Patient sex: M
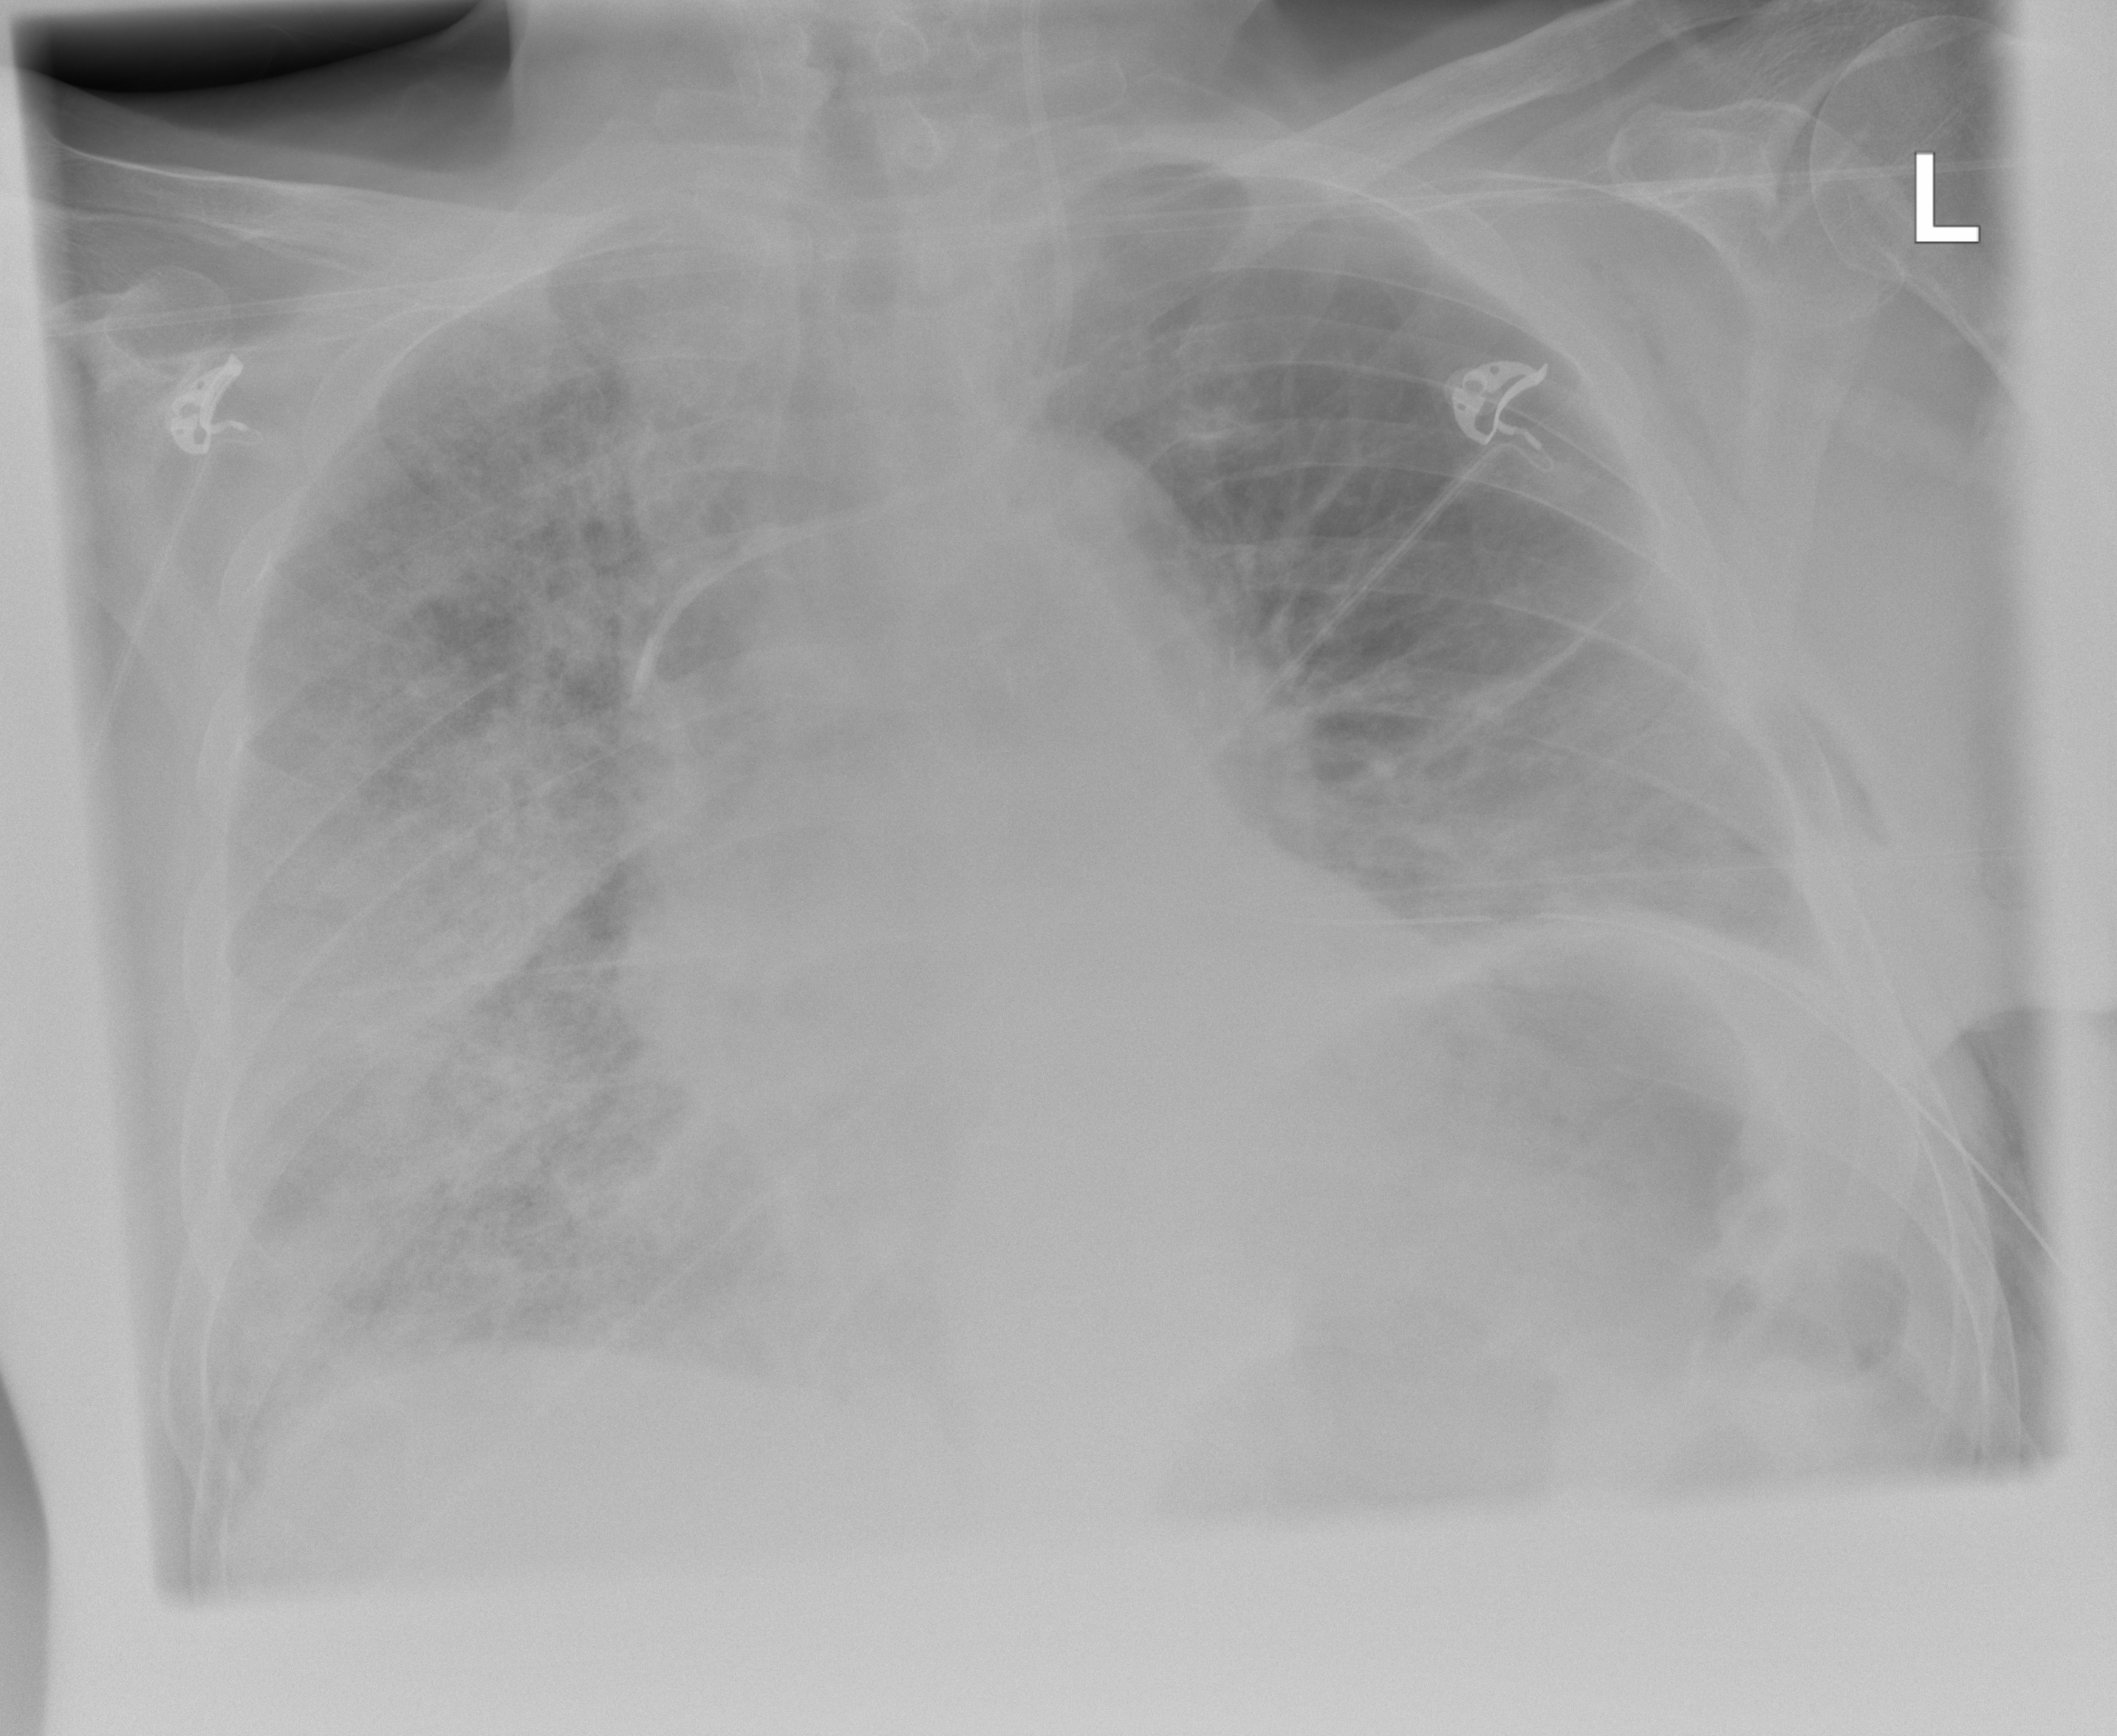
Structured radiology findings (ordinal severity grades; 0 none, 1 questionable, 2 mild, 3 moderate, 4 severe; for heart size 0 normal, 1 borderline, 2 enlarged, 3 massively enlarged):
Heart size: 0
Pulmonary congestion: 0
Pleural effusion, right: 2
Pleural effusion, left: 0
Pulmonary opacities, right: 4
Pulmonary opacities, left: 0
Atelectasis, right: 2
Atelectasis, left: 0